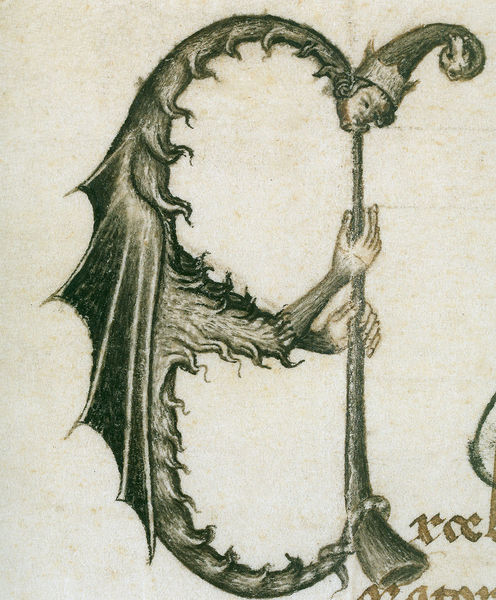
Titel: Die Minoritenv von Paris führen Messen für Karl V. ein
Institution: Paris, Archives nationales
Schlagwörter: flügel, hand, kopf, mann, grün, finger, grau, hut, mund, nase, weiss, ornament, bart, mütze, arme, augen, mensch, horn, hände, krone, fell, schrift, detail, narr, buchstabe, buchstaben, initiale, flöte, gewehr, fabelwesen, greif, zottig, zipfelmütze, posaune, drachen, letter, drache, trompete, initial, e